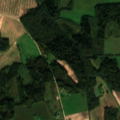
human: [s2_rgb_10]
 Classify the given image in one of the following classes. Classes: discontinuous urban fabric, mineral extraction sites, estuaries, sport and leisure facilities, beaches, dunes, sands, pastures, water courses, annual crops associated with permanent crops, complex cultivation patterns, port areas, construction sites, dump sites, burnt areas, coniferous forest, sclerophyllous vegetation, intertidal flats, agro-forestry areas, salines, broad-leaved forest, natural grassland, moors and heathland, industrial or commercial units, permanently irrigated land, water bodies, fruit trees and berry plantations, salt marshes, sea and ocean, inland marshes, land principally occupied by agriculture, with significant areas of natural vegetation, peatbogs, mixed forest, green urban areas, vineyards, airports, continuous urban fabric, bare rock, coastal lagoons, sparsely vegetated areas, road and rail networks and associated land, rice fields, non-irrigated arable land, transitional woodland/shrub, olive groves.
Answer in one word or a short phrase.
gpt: non-irrigated arable land, pastures, land principally occupied by agriculture, with significant areas of natural vegetation, mixed forest